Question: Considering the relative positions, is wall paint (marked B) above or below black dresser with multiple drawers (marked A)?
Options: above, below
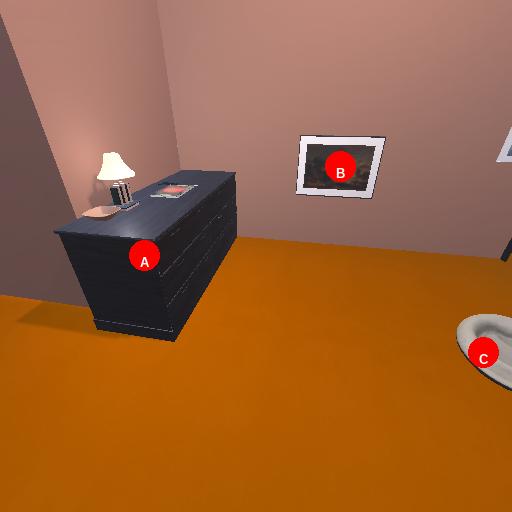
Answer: above